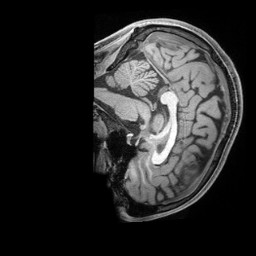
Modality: T1w
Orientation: sagittal
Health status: healthy
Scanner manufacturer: siemens
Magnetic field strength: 3 T
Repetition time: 2.4 s
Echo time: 0.00201 s